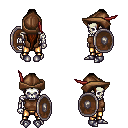
a pixel art fantasy rpg character, male body template, skeleton, brown sleeveless shirt, gold greaves, brown extra-long topknot hairstyle, leather cap, metal boots, shield, four views (front, back, left, right), 2x2 character sprite sheet, small pixel art, hard edges, no anti-aliasing